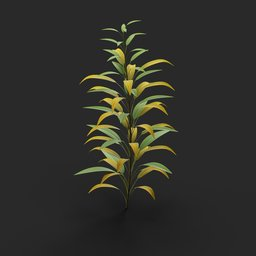
Label: nature